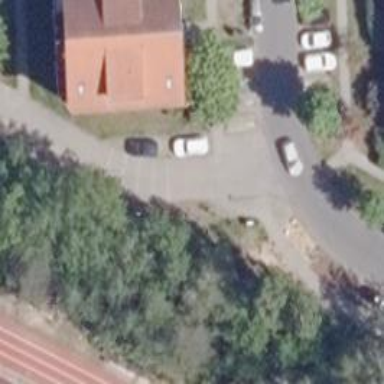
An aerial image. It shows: Residential road.